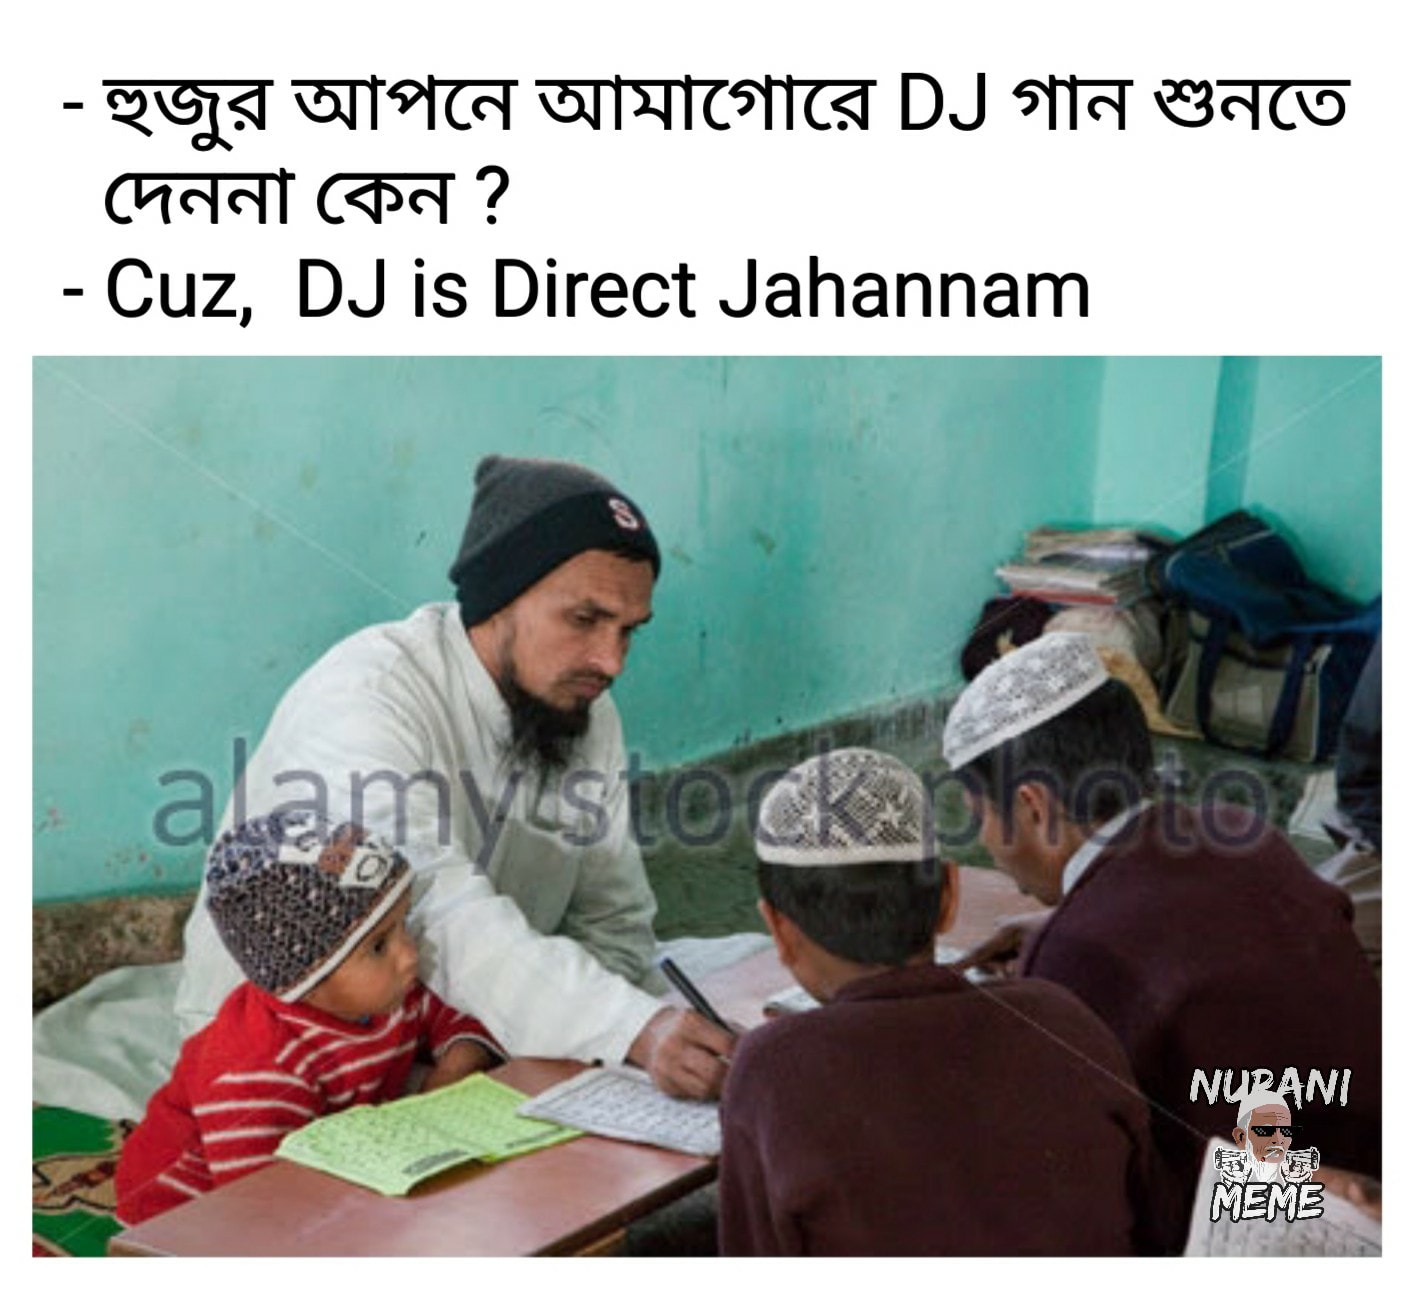
Caption: -হুজুর আপনে আমাগোরে DJ গান শুনতে দেননা কেন ? -Cuz, DJ is Direct Jahannam
Label: non-hate